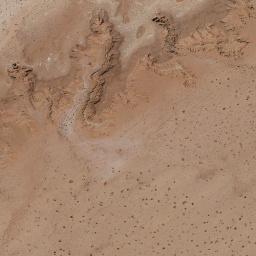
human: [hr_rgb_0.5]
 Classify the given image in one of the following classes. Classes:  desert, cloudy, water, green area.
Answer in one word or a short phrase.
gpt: desert